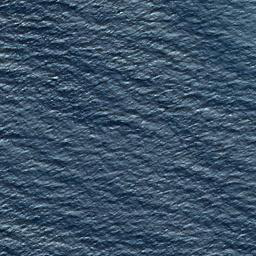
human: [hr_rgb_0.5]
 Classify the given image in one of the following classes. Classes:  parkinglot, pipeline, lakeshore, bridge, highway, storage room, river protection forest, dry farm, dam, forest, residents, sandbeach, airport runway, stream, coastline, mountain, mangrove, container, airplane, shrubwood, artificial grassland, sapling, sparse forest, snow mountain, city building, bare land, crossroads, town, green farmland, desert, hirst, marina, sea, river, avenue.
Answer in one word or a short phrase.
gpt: sea